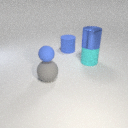
large blue rubber cylinder behind large cyan rubber cylinder